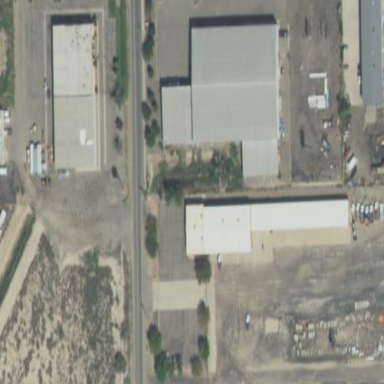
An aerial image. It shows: Commercial building.